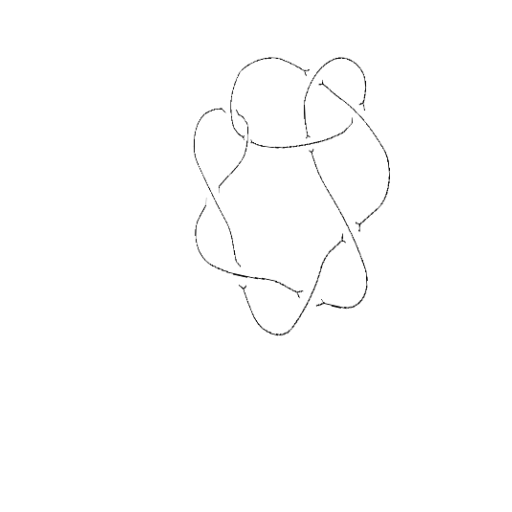
Crossing number: 9